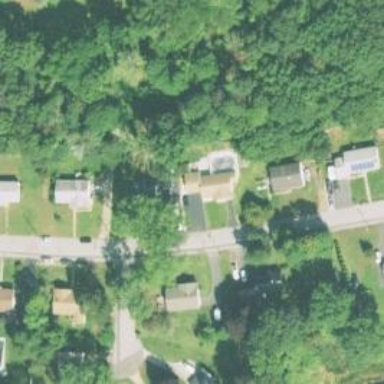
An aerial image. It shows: Residential driveway serving as service road.